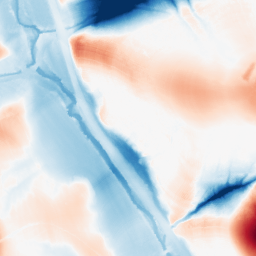
Category: morphological
Decomposition family: morphological
Decomposition parameters: operation: average
size: 50
Upsampling method: bicubic
Upsampling parameters: scale: 4
Upsampling scale: 4